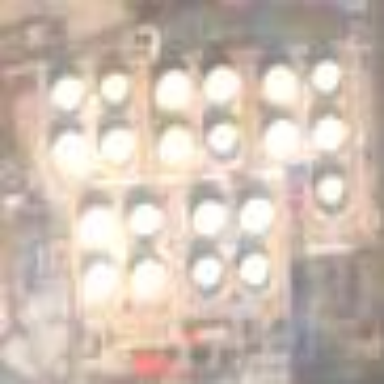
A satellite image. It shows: Industrial area used for oil storage.